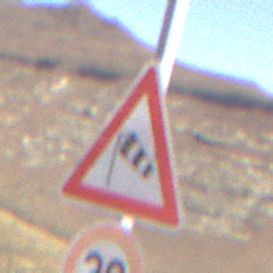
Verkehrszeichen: SeitenwindVonLinks
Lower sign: Geschwindigkeit30
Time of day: Midday
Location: Outdoor (Nature)
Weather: Clear
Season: NotSpecified
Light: Natural